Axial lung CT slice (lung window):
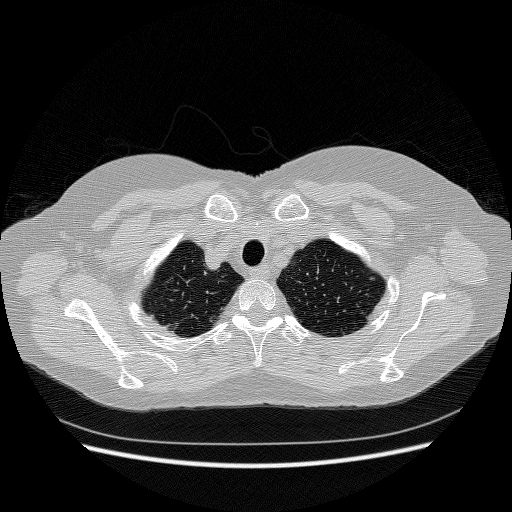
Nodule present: no